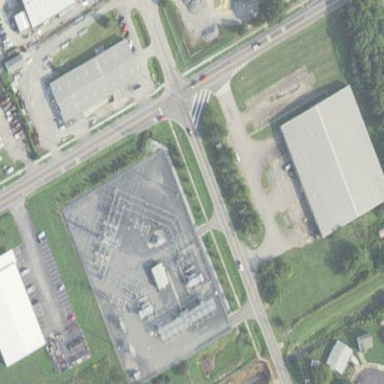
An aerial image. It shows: Power substation.